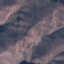
Label: HerbaceousVegetation